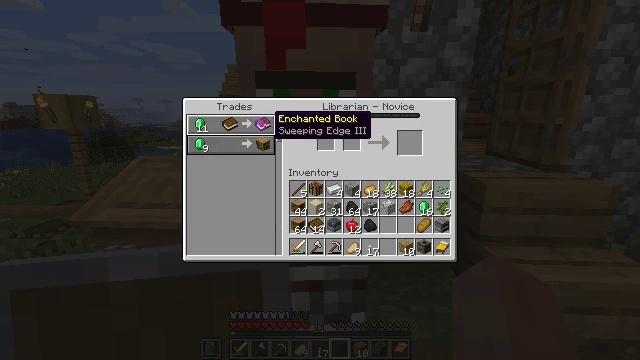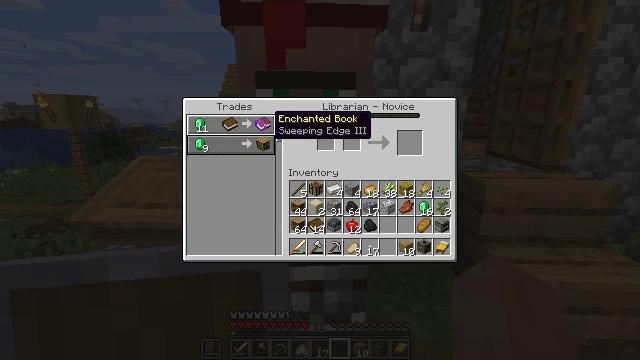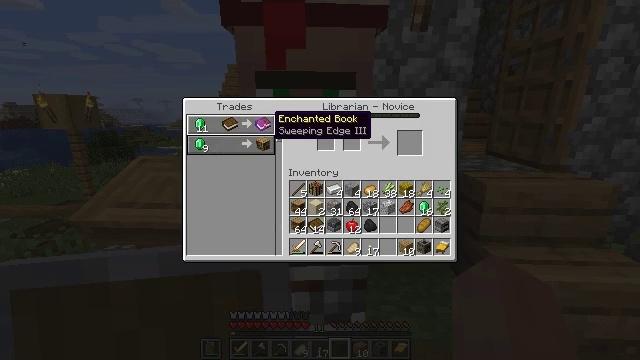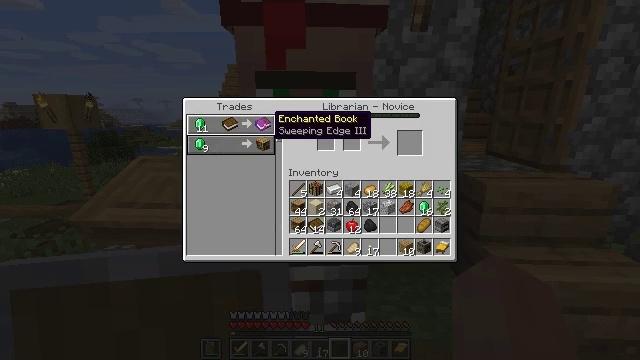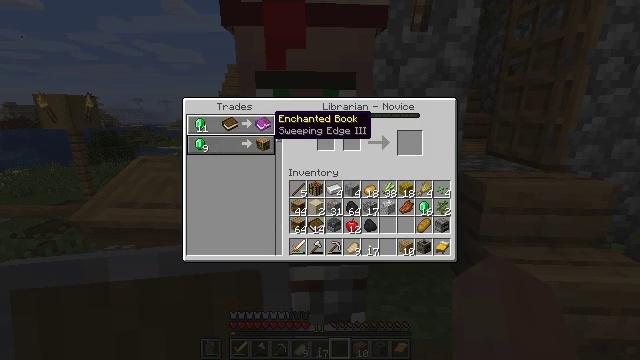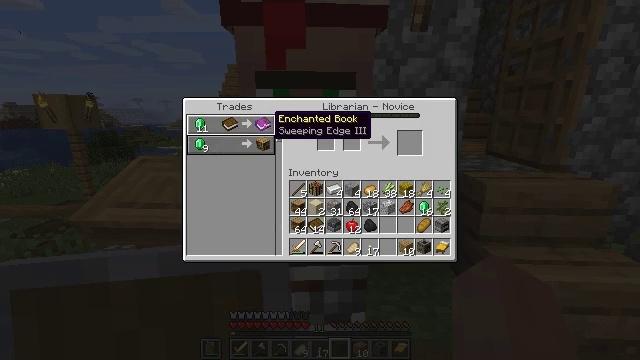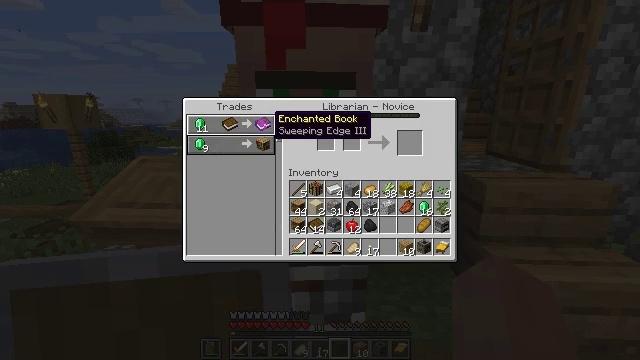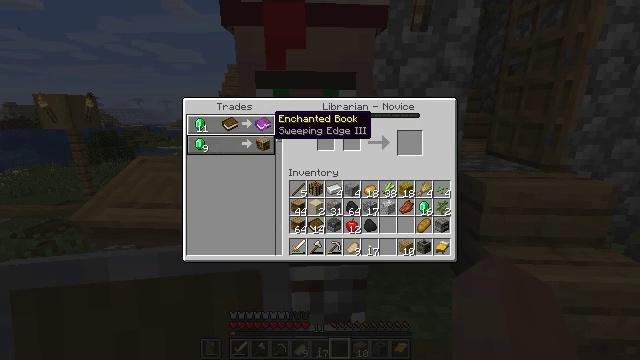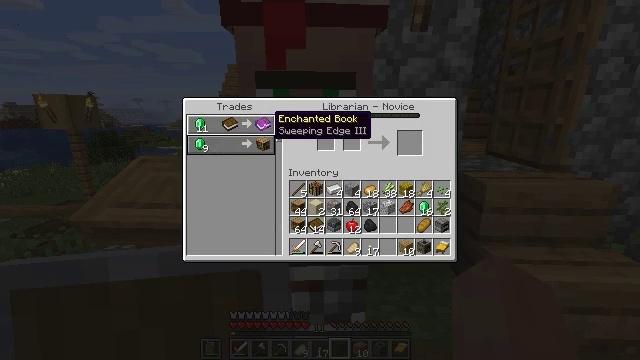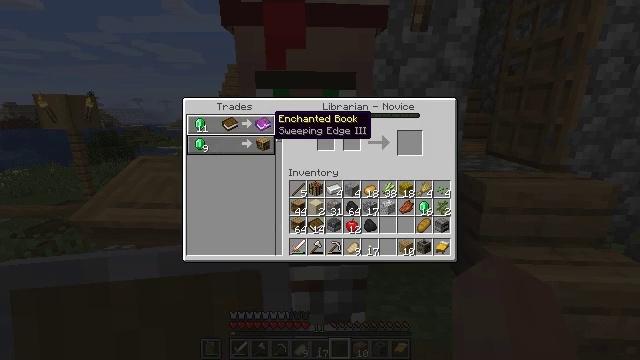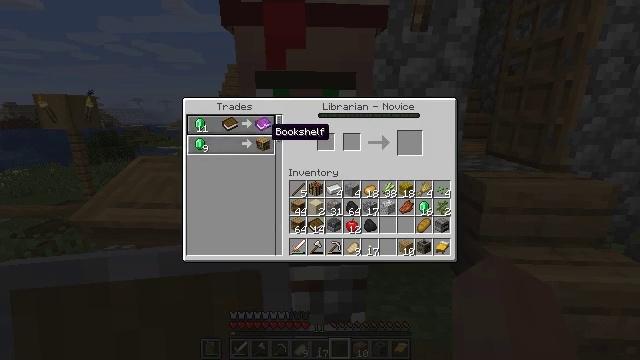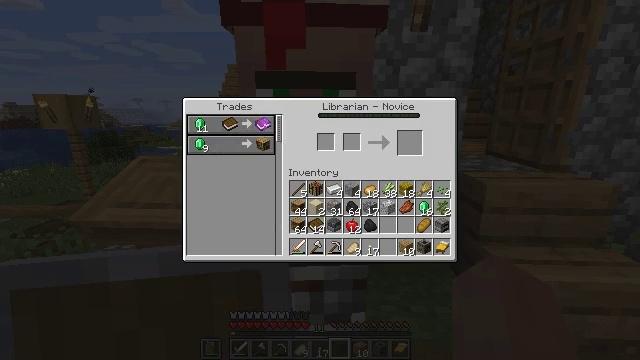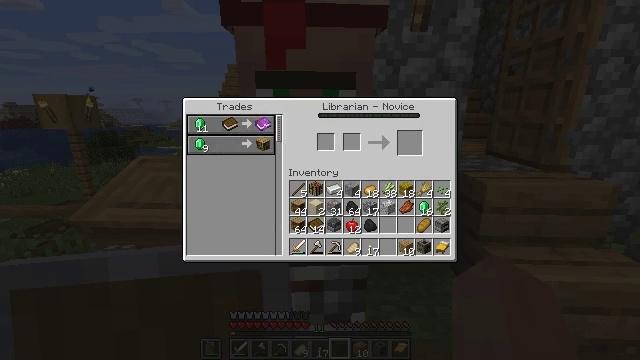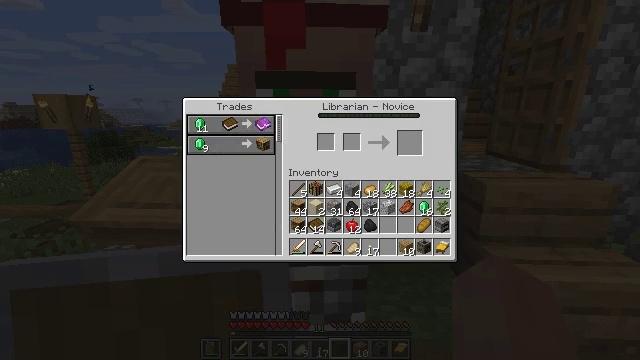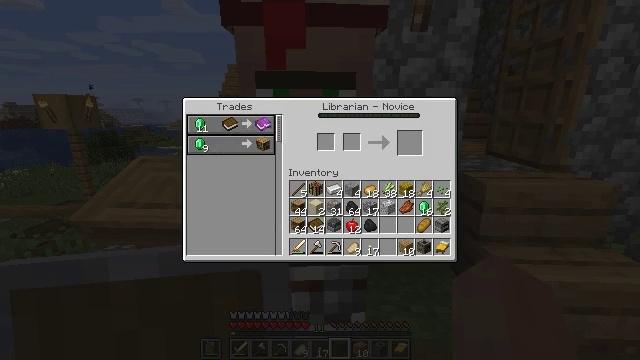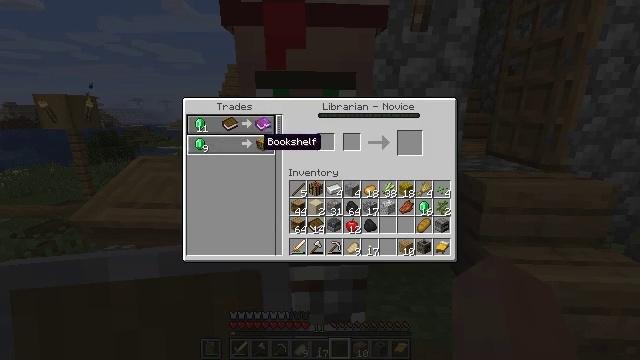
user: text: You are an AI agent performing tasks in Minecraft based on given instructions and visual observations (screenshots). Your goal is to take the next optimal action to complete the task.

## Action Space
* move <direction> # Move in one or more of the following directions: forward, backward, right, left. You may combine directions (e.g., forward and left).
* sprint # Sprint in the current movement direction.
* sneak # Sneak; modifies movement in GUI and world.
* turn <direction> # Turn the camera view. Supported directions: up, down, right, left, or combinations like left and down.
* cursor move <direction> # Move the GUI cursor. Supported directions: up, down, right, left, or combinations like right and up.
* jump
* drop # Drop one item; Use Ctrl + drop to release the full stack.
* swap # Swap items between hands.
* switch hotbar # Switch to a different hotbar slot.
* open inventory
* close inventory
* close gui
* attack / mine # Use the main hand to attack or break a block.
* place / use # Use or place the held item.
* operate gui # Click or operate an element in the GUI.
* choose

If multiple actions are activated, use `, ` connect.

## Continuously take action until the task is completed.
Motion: motion action
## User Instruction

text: Convert a book to an enchanted book using the enchanting table.
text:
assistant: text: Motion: no_op
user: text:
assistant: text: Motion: no_op
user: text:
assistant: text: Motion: no_op
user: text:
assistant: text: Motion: no_op
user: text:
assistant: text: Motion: no_op
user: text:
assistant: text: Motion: no_op
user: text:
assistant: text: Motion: no_op
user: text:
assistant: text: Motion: no_op
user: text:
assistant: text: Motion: no_op
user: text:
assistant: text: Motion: cursor move down
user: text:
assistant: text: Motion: cursor move down
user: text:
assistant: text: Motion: no_op
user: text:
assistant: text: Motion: no_op
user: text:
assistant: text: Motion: no_op
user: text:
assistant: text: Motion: cursor move up
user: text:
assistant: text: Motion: cursor move up
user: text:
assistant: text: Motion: no_op
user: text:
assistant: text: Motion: no_op
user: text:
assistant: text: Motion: no_op
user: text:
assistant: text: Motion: no_op
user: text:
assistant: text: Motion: cursor move up
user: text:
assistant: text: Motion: cursor move up
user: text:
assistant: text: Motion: no_op
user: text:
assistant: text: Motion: no_op
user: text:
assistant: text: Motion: no_op
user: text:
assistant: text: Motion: no_op
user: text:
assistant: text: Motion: no_op
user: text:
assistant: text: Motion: no_op
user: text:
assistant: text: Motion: no_op
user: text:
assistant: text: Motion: no_op